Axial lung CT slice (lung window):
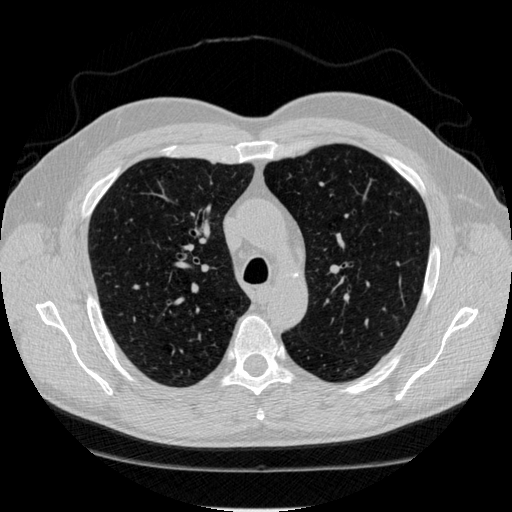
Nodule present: no